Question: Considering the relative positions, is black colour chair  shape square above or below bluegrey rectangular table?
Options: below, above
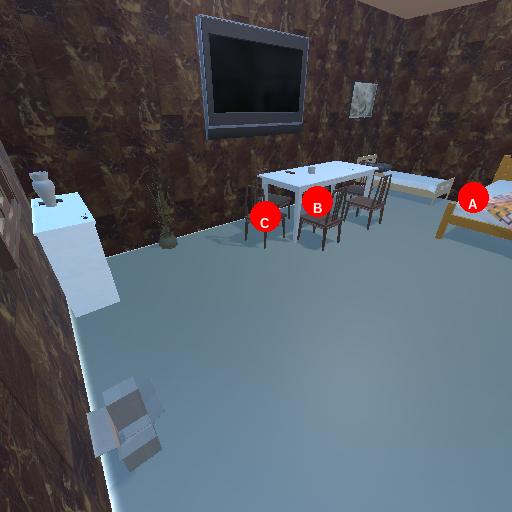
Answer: below